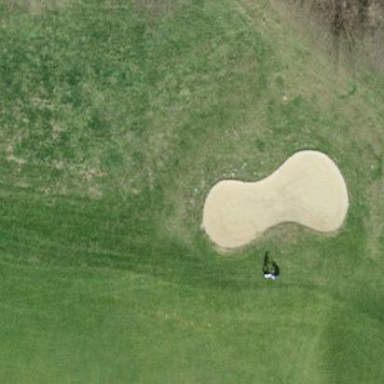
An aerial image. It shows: Sandy area is golf bunker.